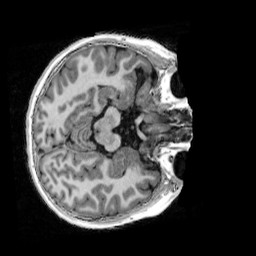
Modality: UNIT1_denoised
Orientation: axial
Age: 11
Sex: male
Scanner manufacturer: siemens
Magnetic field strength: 3 T
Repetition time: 4 s
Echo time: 0.00303 s